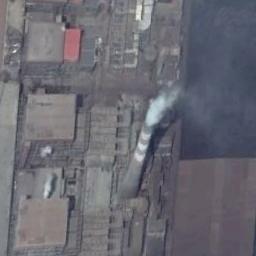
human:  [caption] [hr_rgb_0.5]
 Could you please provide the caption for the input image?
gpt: There are four thermal power stations, and two of them on the left are emitting smoke .

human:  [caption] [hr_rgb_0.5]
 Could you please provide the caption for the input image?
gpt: There are workshops and machinery in the thermal power station, A chimney is emitting smoke, and there is a coal pond next to it .

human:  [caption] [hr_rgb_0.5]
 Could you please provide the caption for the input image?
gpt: Many buildings of different shapes and sizes are beside the thermal power station .

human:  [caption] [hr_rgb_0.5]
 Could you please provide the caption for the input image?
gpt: The thermal power station is next to some buildings with white mist above .

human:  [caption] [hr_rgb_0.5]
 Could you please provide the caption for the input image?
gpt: There are some buildings and a chimney on the thermal power station .